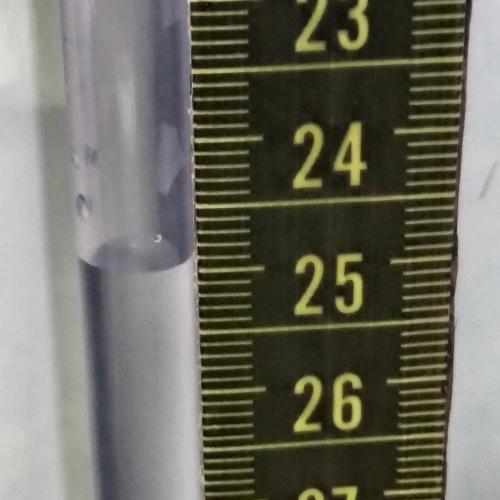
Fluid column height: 24.9 cm